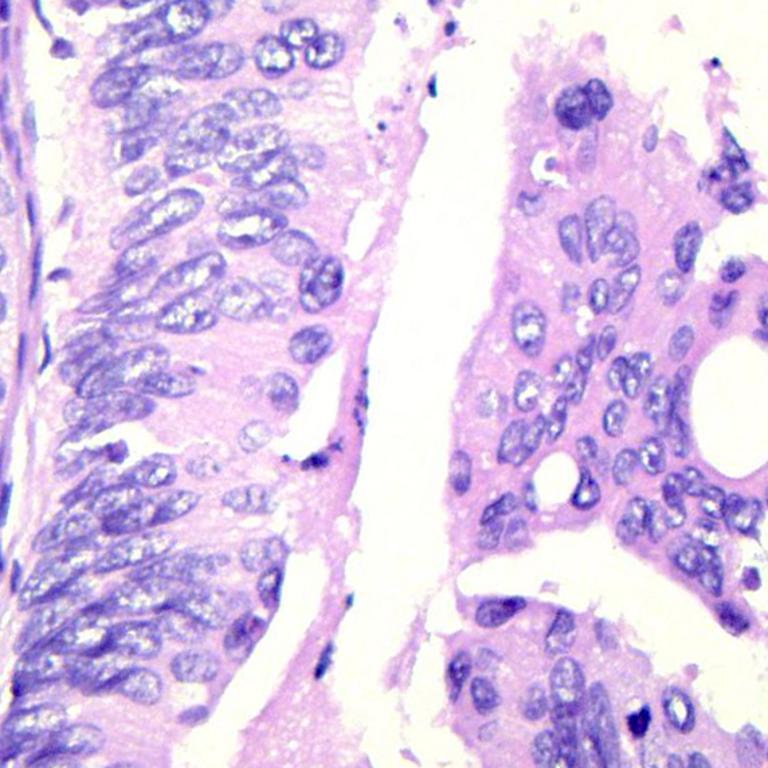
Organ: colon
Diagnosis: adenocarcinomas